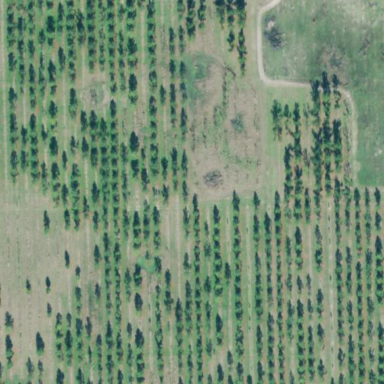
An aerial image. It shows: Plant nursery specializing in trees.